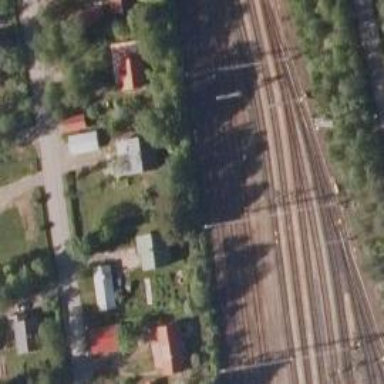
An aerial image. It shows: Railway signal.